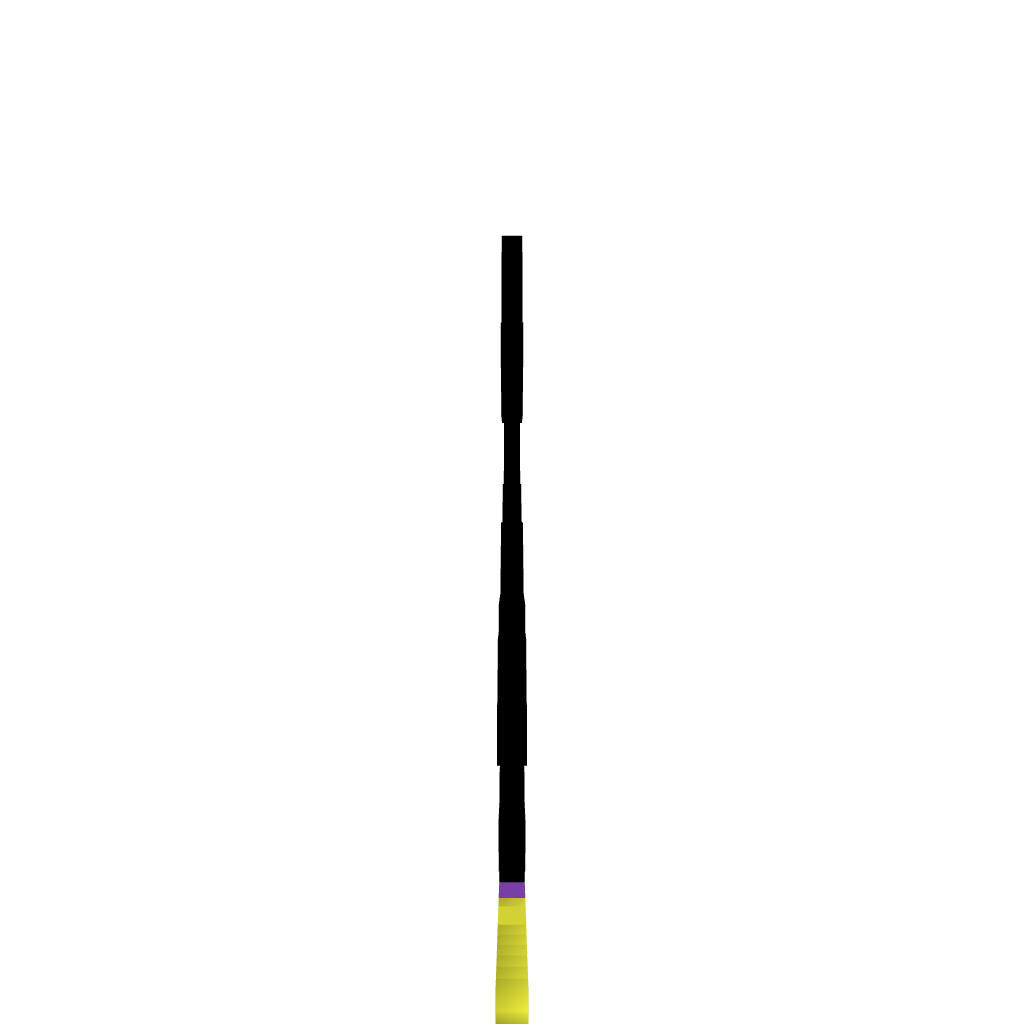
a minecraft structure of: Scorpion PixelArt bad low quality